Question: I have GPS on USB connections.

I use program Virtual GPS which automaticly search and connect withs this GPS and display NMEA data.
I want to write a simple program in C# which will be connect with this GPS and display NMEA data in RichTextBox in Real-Time.
I need help, because I don't know where and how to start. I'm beginner in c# but I'm determined because I dont have a lot of time. I'm working now on processing nmea data (and I wrote a large part of the program, which I needed to my school work (plot chart lang and latit, display routes, parse nmea itc)). I need tips, sample code, sample article or everything which can help.
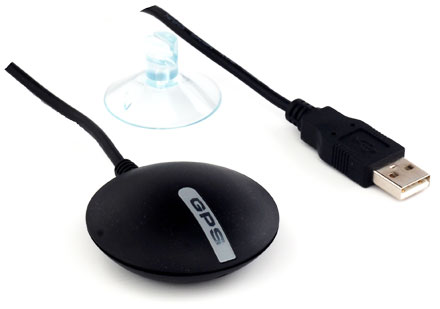
Answer: Most GPS mice for PCs are detected/recognized as a USB ACM/COM/Serial device.
That means they emulate a serial port. Have a look into your device-manager to find if thats the case and which COMx port it was connected to.
You can then use the SerialPort-class (<URL> to connect to the mouse.
A object of type SerialPort has the really nice event called "DataReceived", which is getting called when data arrives in the input buffer or (when set) when a new line of NMEA data has arrived.
Be aware that the DataReceived event gets triggered in a different thread than your GUI-thread and that you will need to invoke into your Windows-Form (or similar).